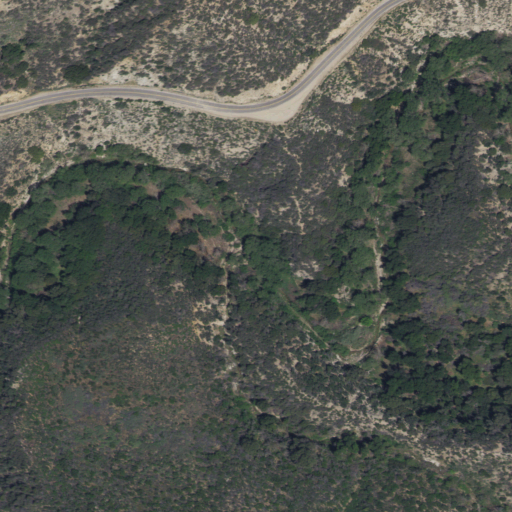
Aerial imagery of valley in California named Red Fox Canyon containing grassland, open development, herbaceous wetlands, shrub, low intensity development, and woody wetlands